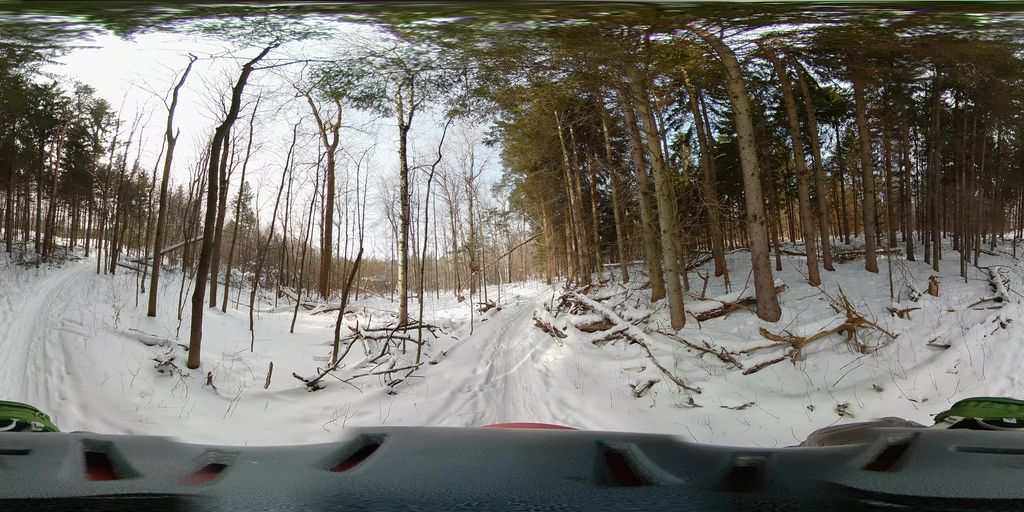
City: ottawa-gatineau